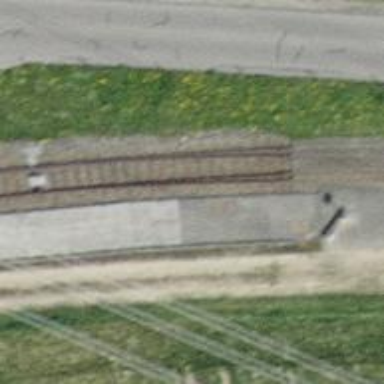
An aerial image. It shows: Railway switch.